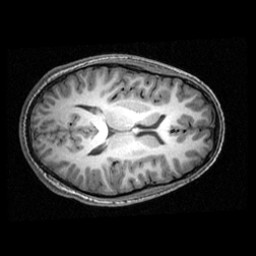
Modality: T1w
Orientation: axial
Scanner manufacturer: ge
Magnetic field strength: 3 T
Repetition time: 0.009036 s
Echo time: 0.00184 s